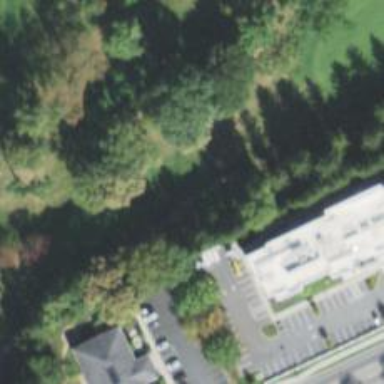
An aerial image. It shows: Service road designated as golf cart path.